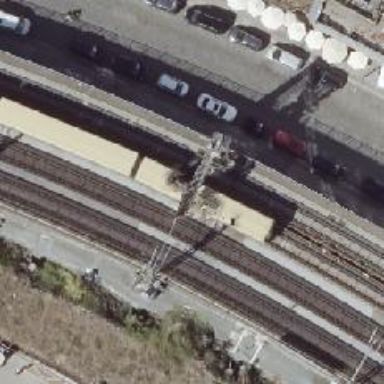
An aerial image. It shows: Railway signal.